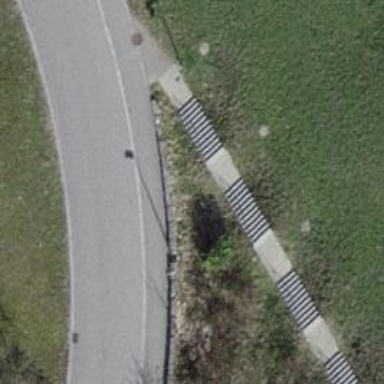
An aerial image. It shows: Set of steps on the road.